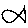
Label: fish